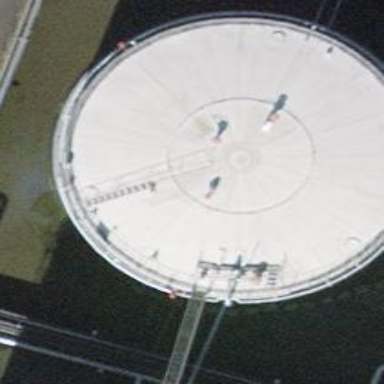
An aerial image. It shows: Storage tank which is man-made.